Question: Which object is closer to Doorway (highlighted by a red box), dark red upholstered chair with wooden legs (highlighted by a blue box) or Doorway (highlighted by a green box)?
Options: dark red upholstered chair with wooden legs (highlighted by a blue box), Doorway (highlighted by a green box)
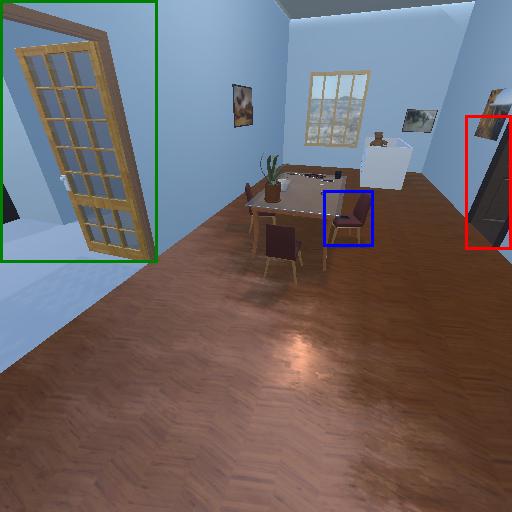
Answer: dark red upholstered chair with wooden legs (highlighted by a blue box)